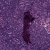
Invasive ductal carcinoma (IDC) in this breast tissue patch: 0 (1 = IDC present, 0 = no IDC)